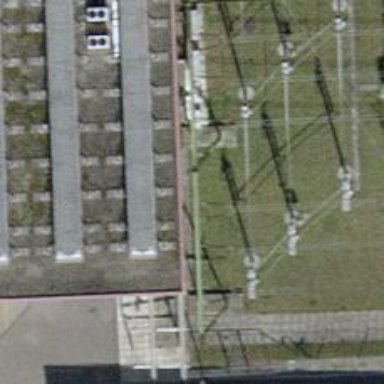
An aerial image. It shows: Insulator used in power systems.